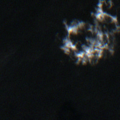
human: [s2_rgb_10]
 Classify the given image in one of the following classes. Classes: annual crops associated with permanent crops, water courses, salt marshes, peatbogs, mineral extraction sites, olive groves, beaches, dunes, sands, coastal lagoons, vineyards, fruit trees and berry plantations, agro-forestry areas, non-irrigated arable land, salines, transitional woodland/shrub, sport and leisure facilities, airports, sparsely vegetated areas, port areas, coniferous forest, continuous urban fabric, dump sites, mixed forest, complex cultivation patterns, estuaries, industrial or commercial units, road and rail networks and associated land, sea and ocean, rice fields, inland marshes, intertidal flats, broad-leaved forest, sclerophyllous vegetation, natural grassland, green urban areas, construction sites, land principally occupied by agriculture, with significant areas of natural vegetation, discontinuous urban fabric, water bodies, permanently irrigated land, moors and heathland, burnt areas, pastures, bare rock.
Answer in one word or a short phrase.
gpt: water bodies